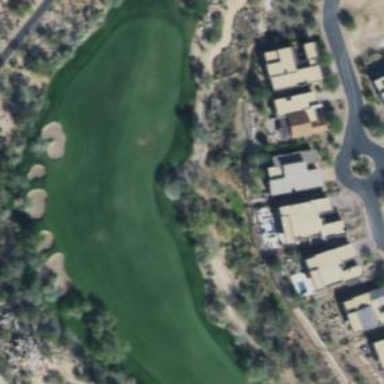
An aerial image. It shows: Area of rough grass used for golf.